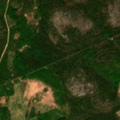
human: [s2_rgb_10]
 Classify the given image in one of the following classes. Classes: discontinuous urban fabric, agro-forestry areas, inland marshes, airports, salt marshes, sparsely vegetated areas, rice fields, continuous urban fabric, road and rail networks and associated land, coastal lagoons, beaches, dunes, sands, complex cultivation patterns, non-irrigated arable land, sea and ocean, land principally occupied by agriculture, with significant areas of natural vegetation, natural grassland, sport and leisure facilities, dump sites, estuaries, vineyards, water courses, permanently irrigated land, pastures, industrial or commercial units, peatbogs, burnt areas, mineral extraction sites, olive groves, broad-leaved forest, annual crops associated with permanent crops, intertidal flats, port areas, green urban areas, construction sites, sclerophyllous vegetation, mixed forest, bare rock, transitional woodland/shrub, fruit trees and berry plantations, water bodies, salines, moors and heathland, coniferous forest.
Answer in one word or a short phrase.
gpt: broad-leaved forest, coniferous forest, mixed forest, transitional woodland/shrub